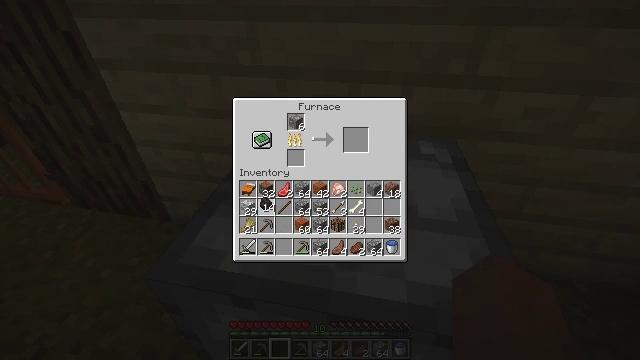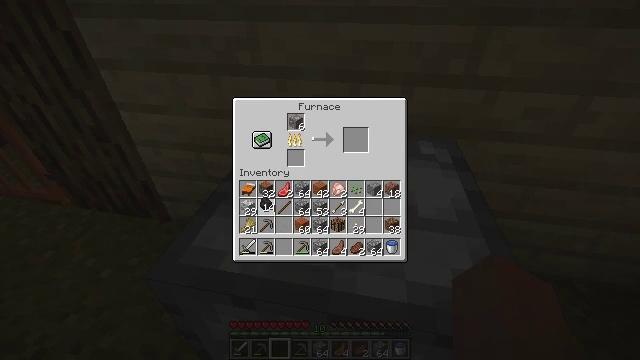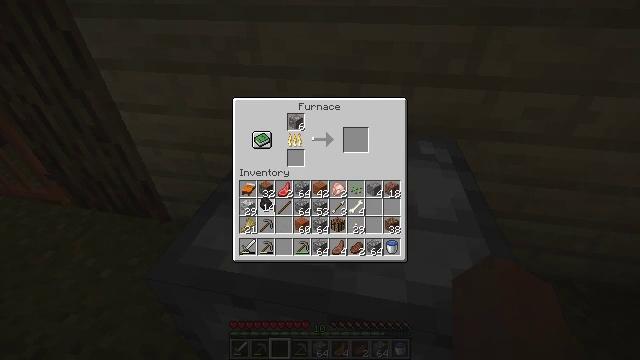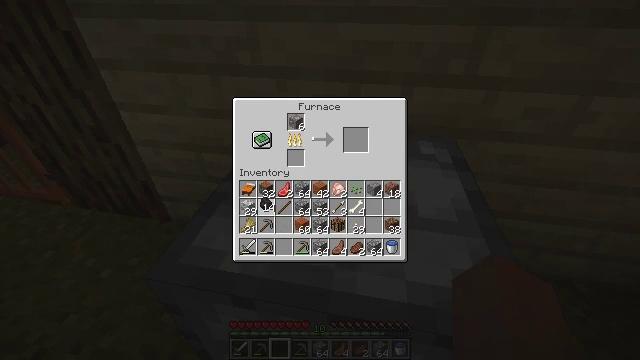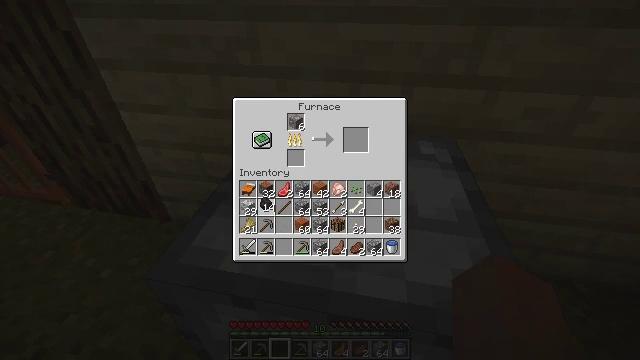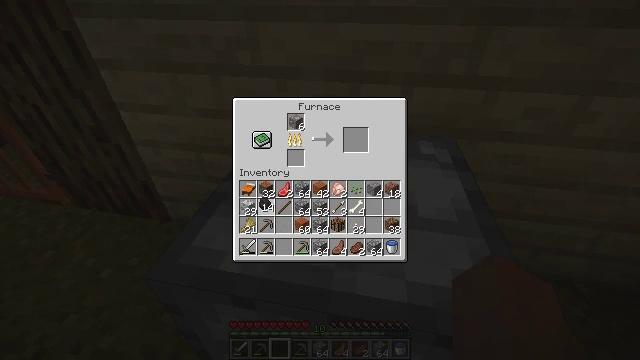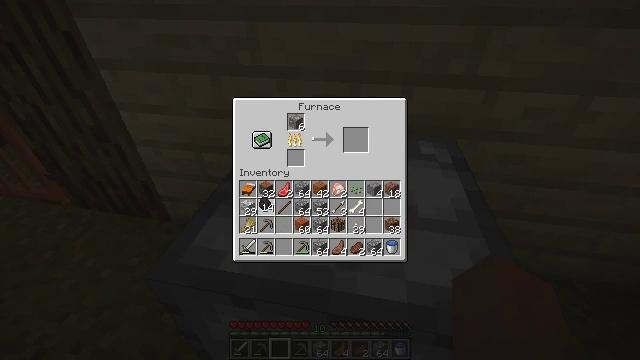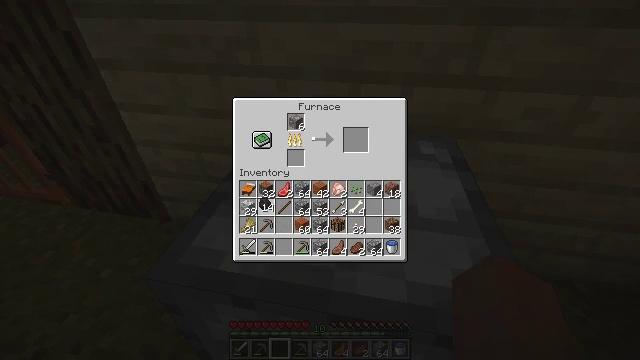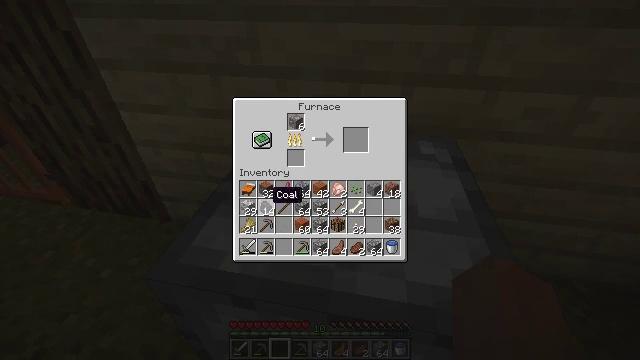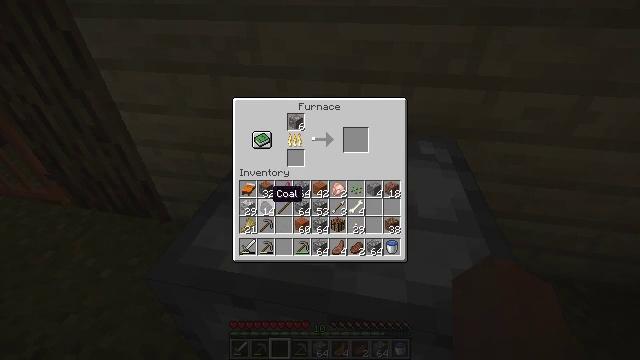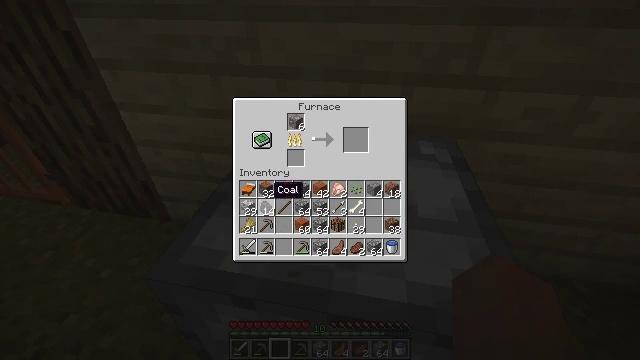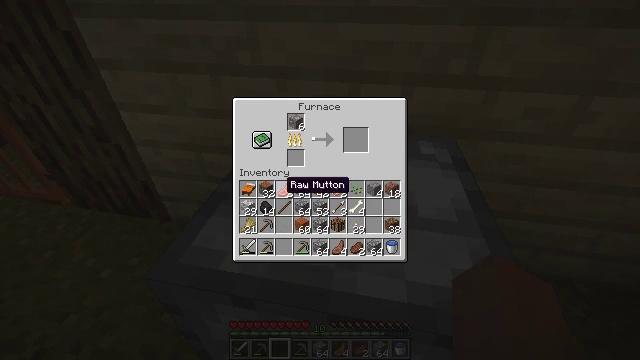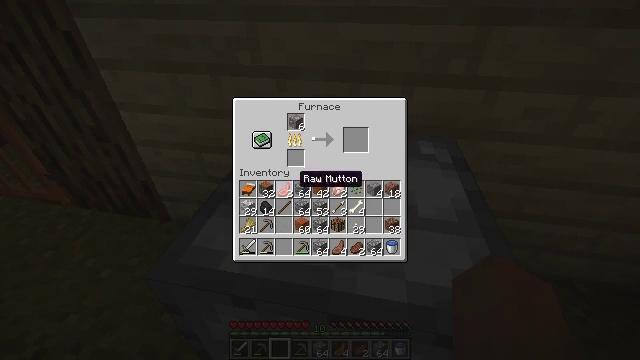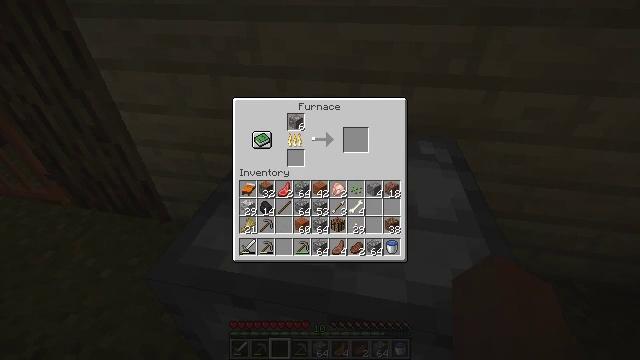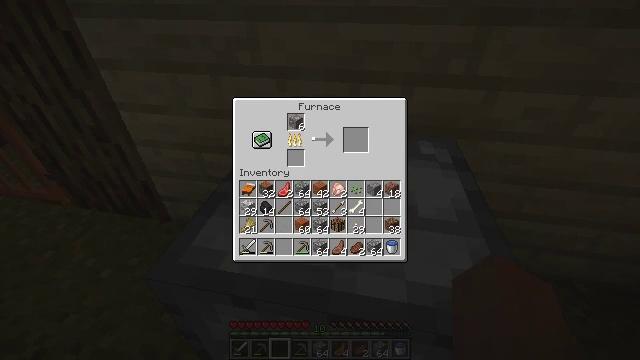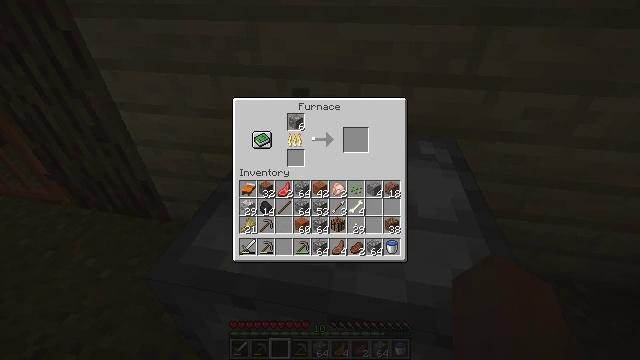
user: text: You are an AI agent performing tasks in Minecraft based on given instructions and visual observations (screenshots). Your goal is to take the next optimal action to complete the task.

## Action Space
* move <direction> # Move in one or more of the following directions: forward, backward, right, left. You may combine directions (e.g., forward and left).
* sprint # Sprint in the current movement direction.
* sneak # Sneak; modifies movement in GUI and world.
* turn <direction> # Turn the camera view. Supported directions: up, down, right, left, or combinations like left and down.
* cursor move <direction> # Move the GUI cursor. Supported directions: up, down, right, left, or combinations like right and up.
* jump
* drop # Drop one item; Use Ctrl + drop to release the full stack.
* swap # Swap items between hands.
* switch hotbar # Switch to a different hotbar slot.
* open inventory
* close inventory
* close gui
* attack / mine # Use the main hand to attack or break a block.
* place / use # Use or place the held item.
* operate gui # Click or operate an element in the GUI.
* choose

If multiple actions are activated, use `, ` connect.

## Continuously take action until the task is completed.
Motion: motion action
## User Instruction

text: Create an acacia button from acacia planks.
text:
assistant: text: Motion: no_op
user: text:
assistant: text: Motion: no_op
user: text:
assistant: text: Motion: no_op
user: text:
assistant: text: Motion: no_op
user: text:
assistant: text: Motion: operate gui
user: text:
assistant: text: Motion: operate gui
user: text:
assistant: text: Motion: operate gui
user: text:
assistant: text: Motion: no_op
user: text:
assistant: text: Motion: no_op
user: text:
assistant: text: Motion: no_op
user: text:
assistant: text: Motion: cursor move right
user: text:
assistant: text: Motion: cursor move right
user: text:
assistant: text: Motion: cursor move right and up
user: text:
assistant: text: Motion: no_op
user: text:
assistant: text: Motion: no_op
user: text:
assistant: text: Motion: no_op
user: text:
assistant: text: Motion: no_op
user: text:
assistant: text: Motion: no_op
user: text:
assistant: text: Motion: no_op
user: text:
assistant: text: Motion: no_op
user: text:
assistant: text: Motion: no_op
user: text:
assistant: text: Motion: no_op
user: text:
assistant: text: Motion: no_op
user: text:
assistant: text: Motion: no_op
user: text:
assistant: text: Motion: no_op
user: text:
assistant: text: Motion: no_op
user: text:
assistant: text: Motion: no_op
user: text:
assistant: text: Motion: no_op
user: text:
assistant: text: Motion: no_op
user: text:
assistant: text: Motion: no_op